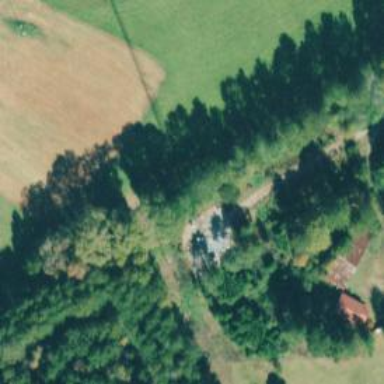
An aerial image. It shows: Mast tower used for communication.